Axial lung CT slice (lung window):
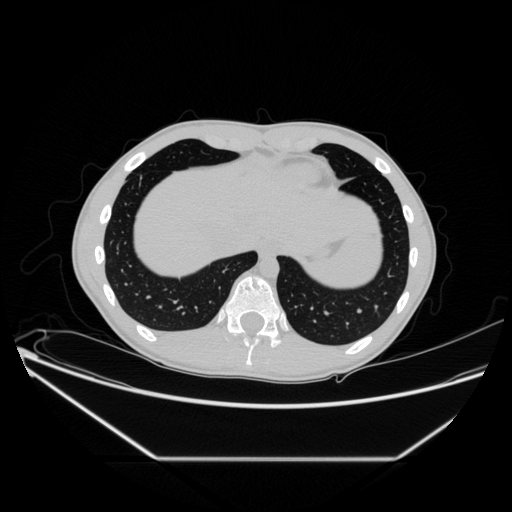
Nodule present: no